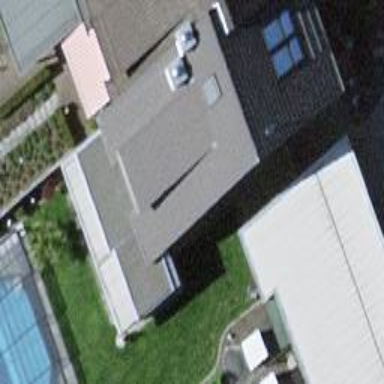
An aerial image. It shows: Terrace building.